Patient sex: M
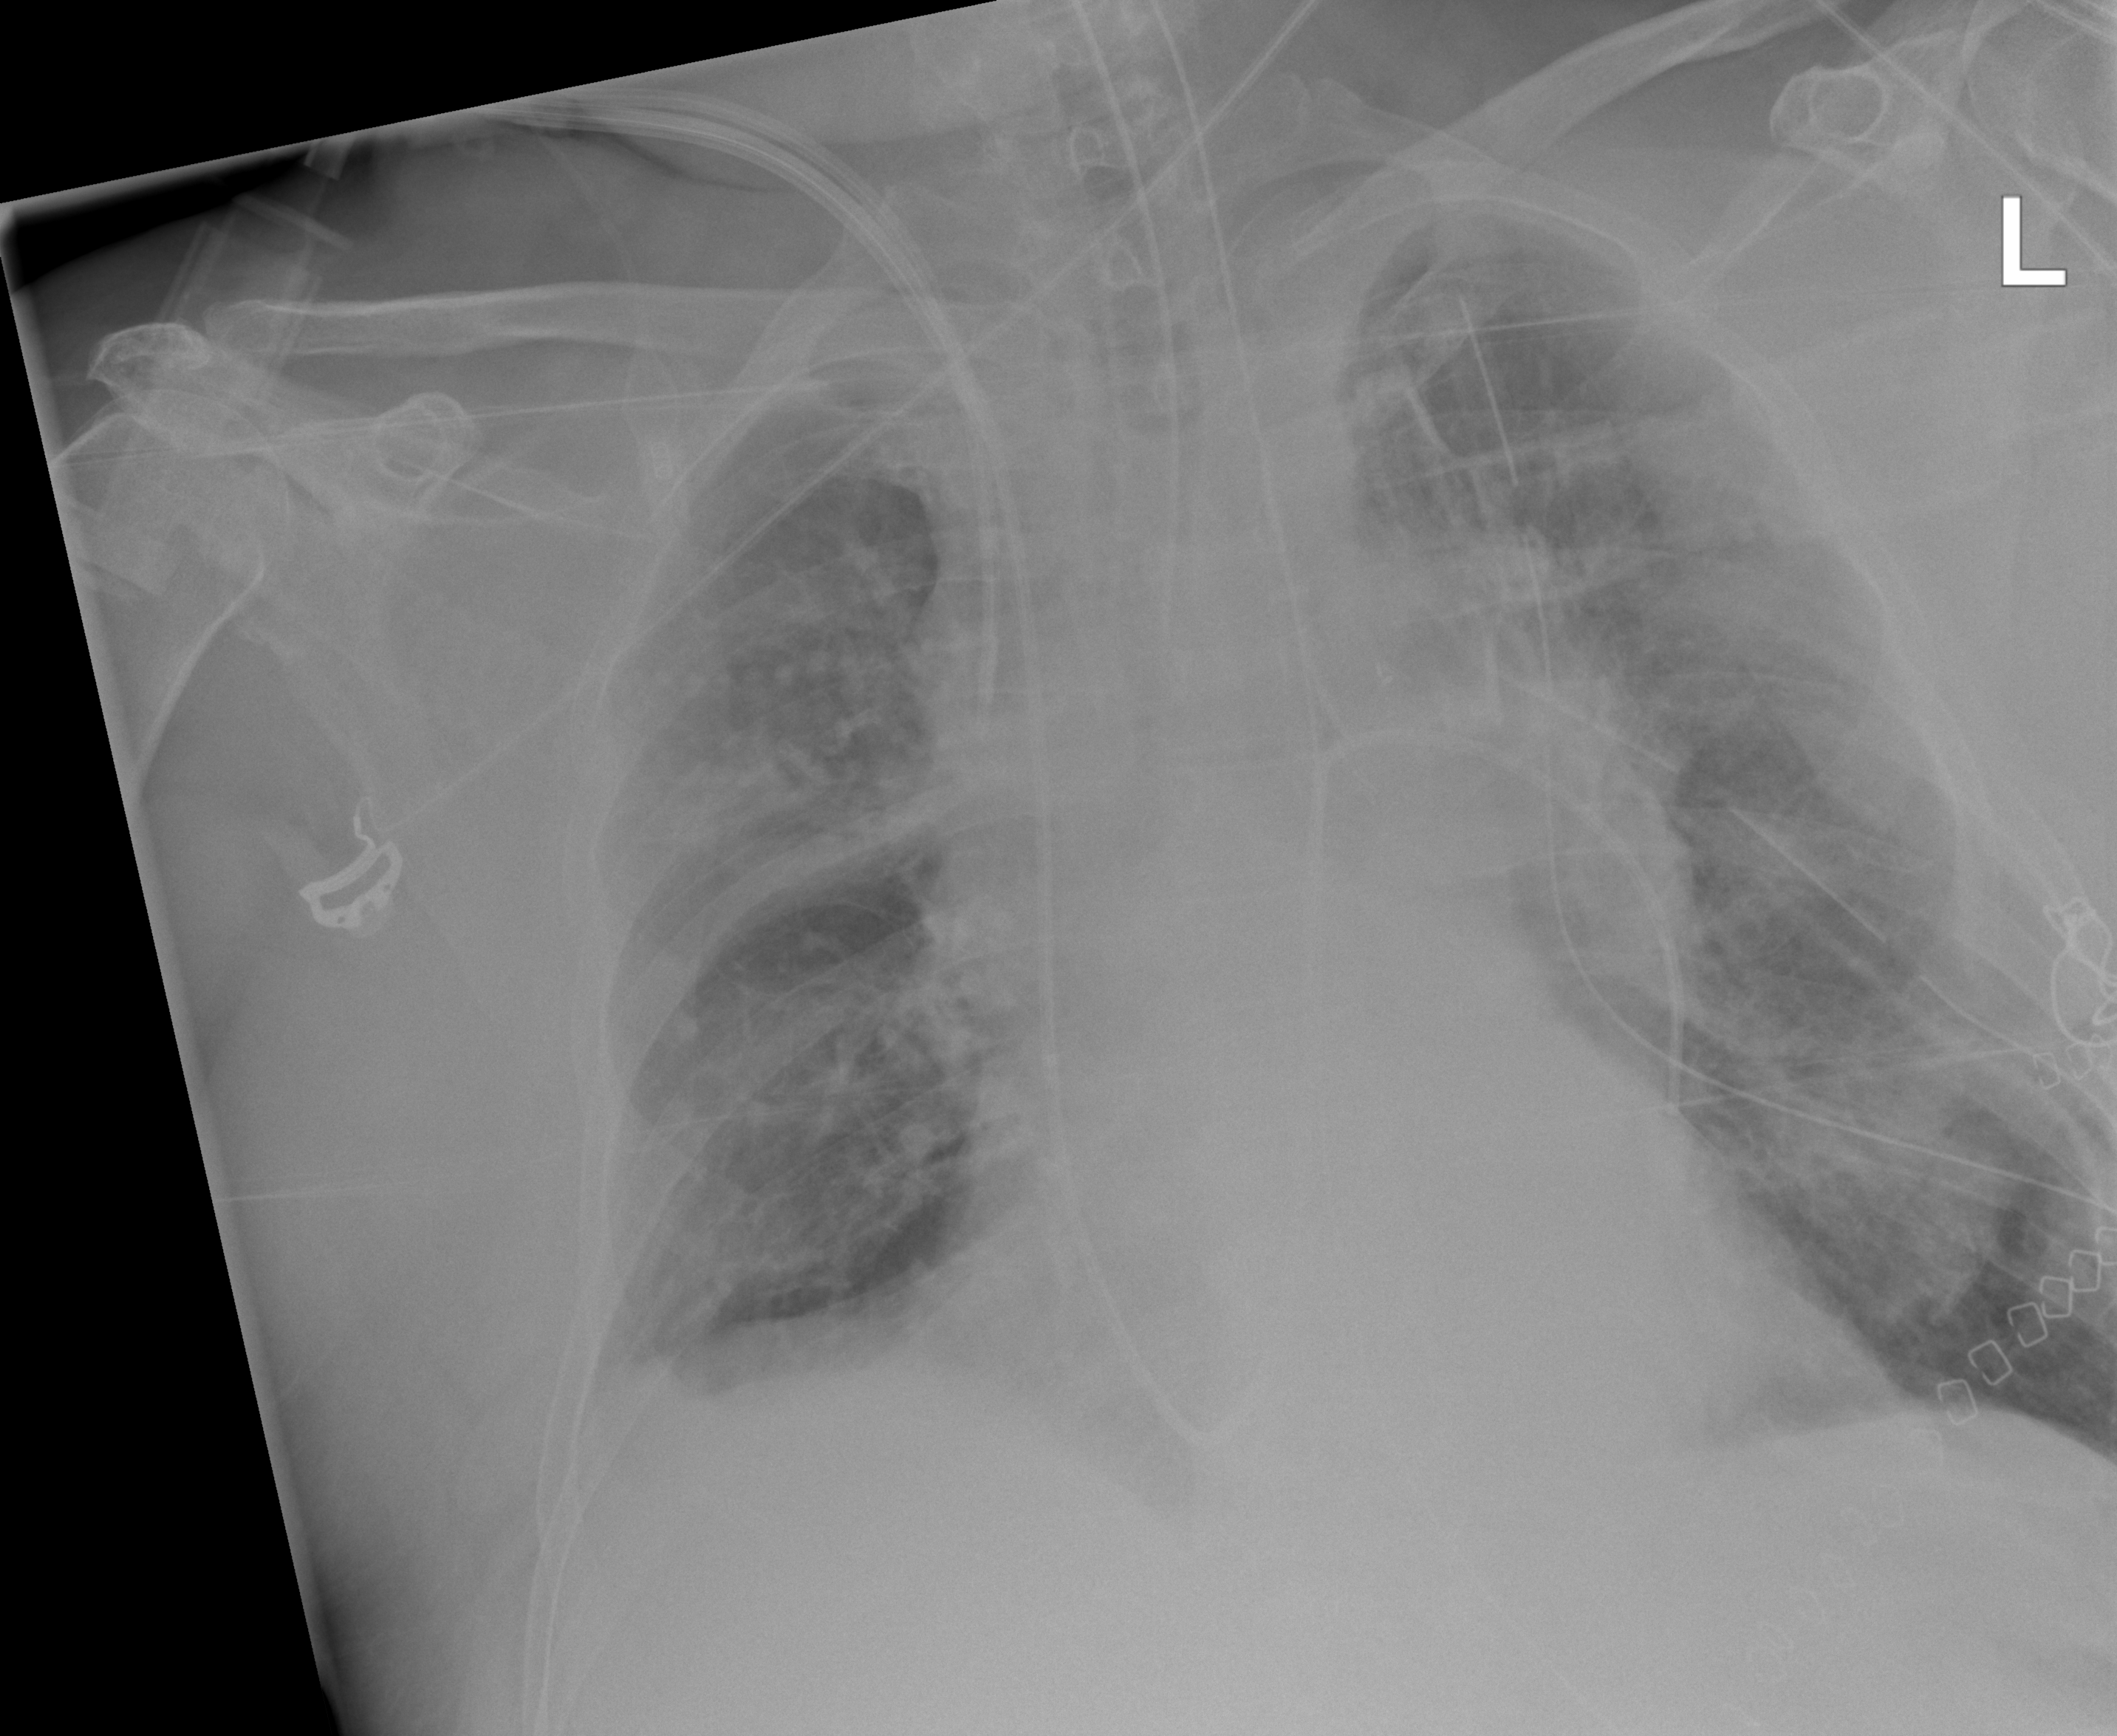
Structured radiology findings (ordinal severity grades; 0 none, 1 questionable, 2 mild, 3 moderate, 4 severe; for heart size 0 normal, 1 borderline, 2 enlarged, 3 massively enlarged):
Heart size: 1
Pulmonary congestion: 2
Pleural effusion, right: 1
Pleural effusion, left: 0
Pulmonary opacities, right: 0
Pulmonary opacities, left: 0
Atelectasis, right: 1
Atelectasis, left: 0